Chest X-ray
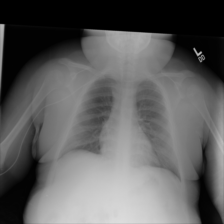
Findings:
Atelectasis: negative
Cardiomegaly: negative
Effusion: negative
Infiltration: negative
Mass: negative
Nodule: negative
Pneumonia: negative
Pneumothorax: negative
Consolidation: negative
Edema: negative
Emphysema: negative
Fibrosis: negative
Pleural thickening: negative
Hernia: negative